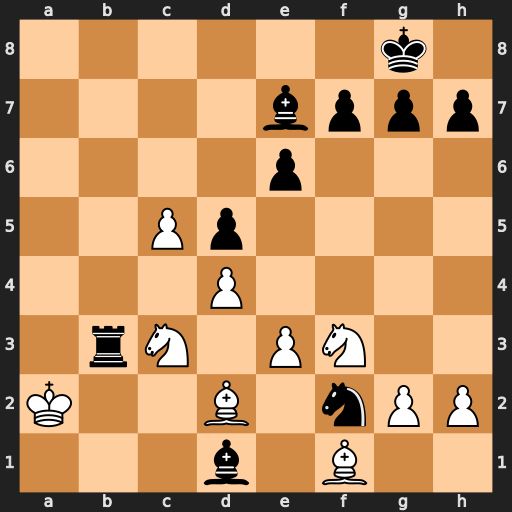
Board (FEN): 6k1/4bppp/4p3/2Pp4/3P4/1rN1PN2/K2B1nPP/3b1B2
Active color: w
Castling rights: -
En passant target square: -
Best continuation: Nxd1 Nxd1 Kxb3